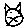
Label: cat